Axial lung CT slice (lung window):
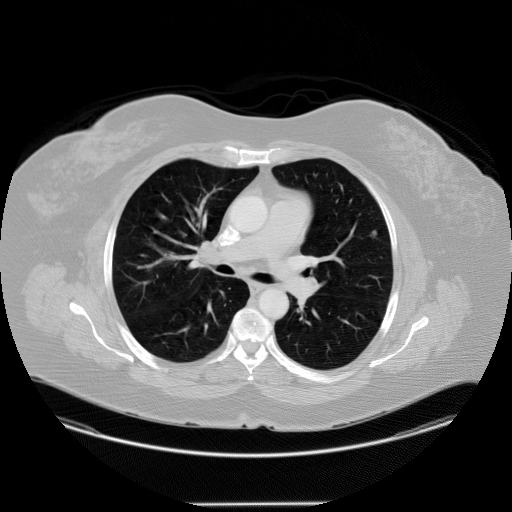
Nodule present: yes
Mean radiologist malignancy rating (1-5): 2.5